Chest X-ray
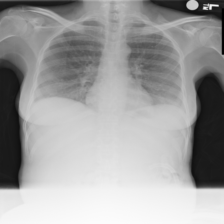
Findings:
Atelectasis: negative
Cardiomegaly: negative
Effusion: negative
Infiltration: negative
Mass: negative
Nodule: negative
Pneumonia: negative
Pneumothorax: negative
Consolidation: negative
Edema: negative
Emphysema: negative
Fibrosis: negative
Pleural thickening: negative
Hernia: negative